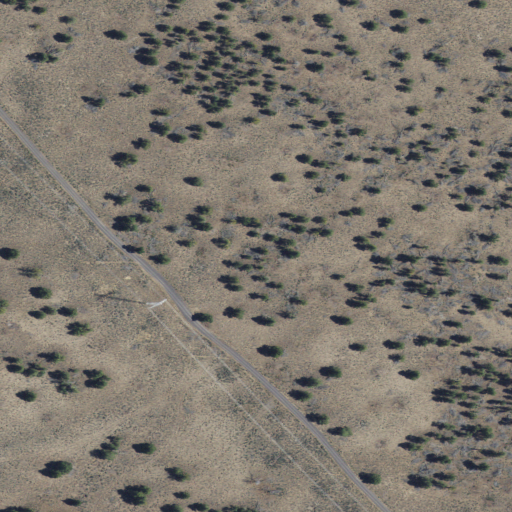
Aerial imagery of ridge(s) in Oregon named Berger Ridge containing only shrub